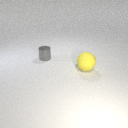
large yellow rubber sphere to the right of small gray metal cylinder